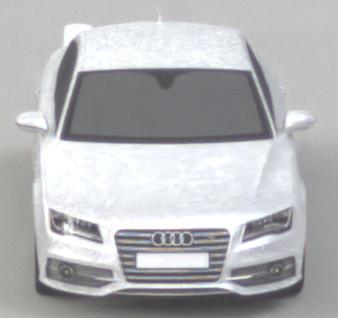
Make: Audi
Model: S7 Sportback cod
Detailed model: S7 (4G) Sportback
Model produced from: 2012/06
Model produced until: 2014/05
Doors: 5
Color: white
Road condition: dry road
Daytime: morning or afternoon
Contrast: low contrast